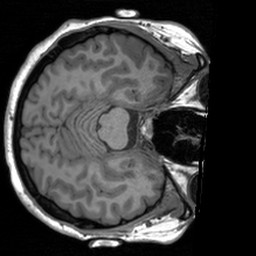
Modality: T1w
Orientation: axial
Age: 19
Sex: female
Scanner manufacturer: siemens
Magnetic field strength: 3 T
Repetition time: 1.9 s
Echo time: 0.00226 s